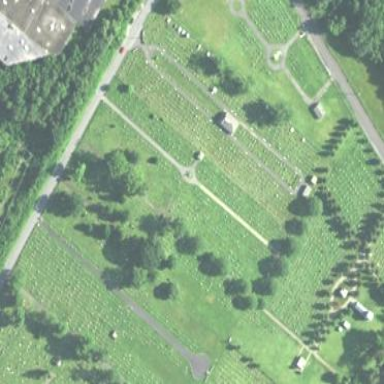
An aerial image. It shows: Cemetery.